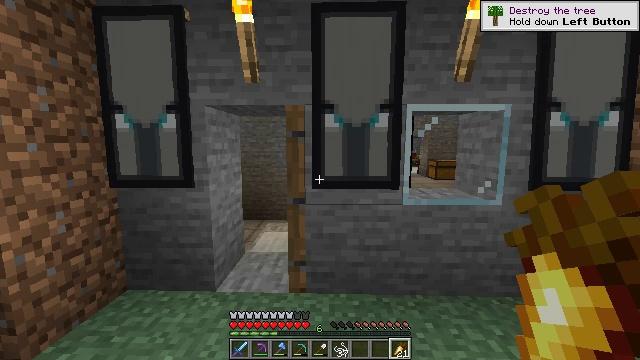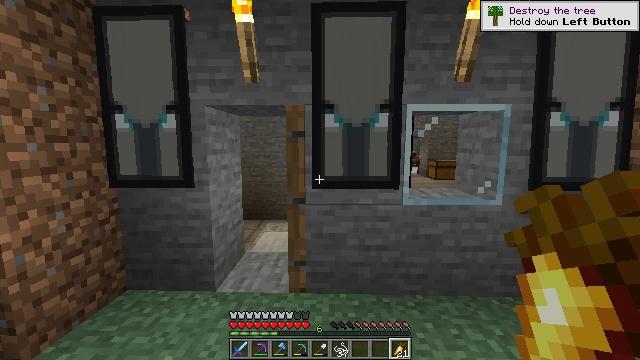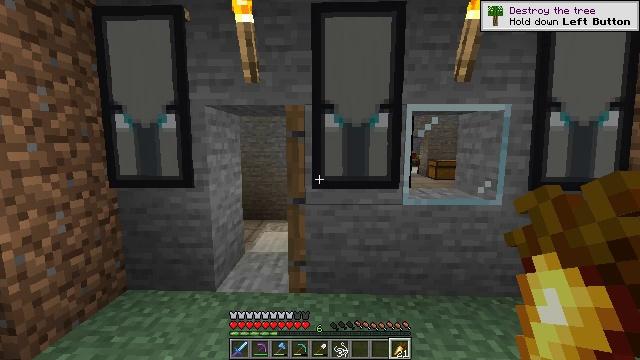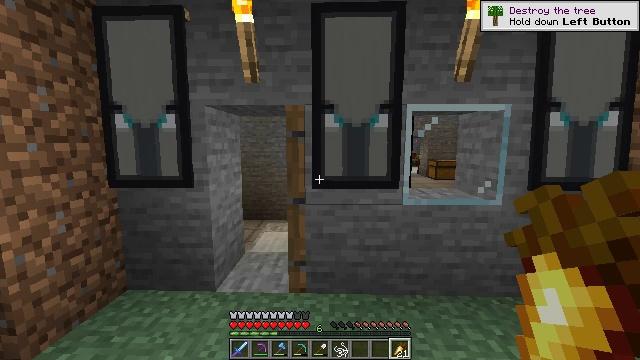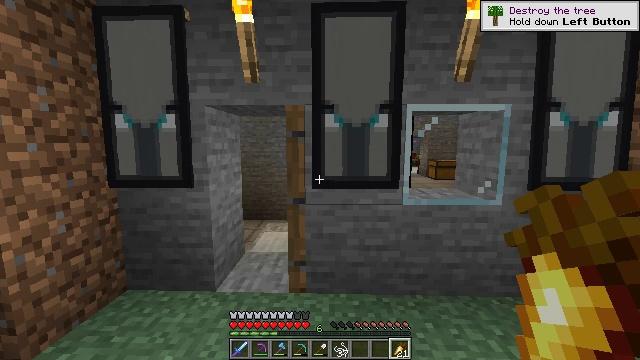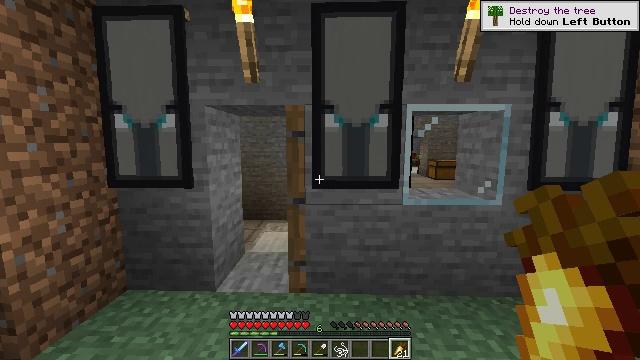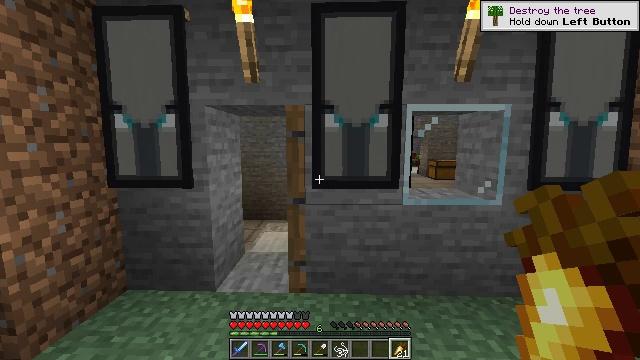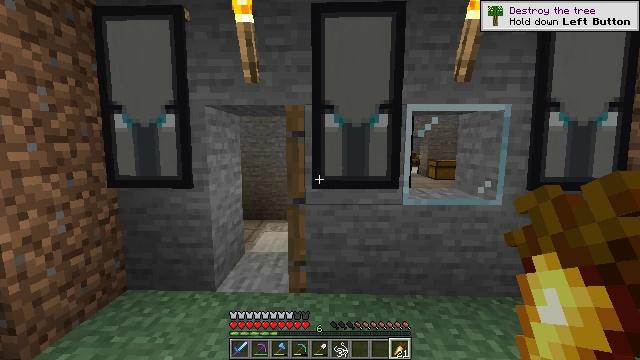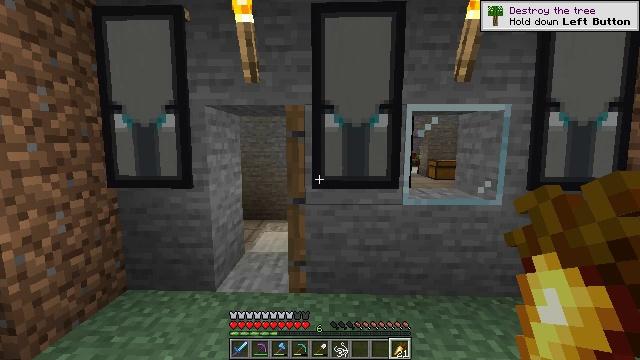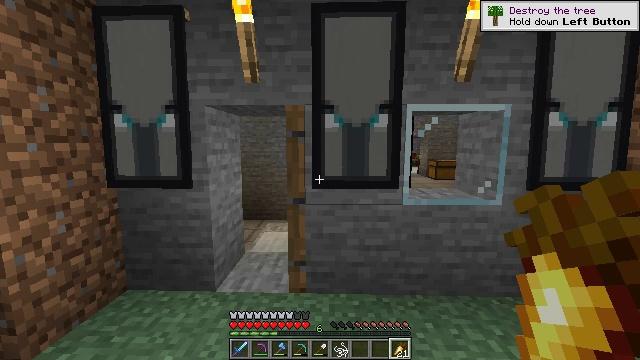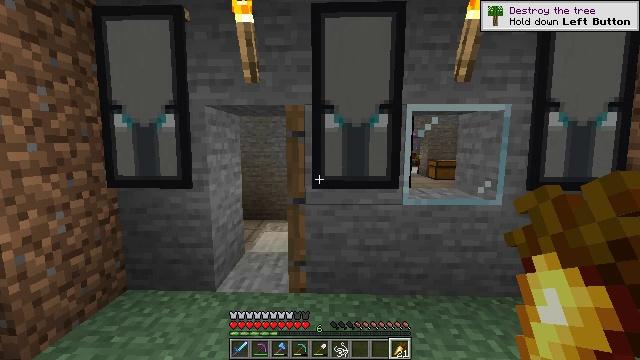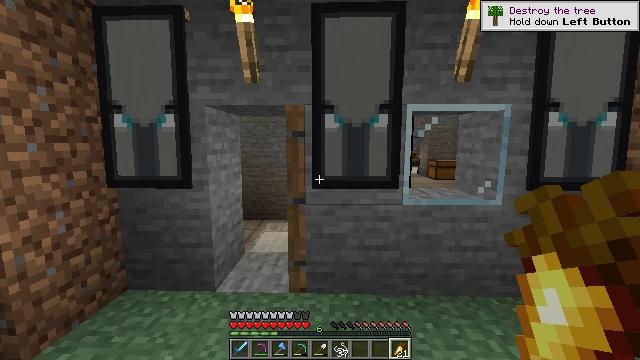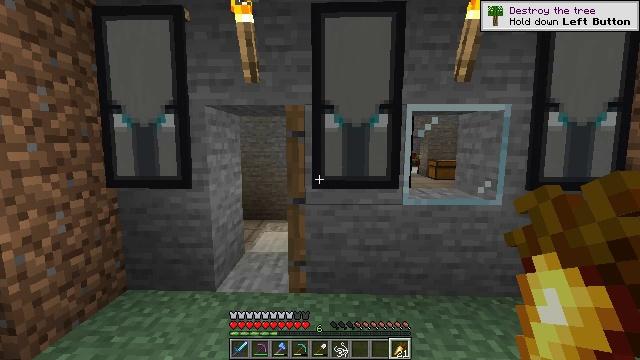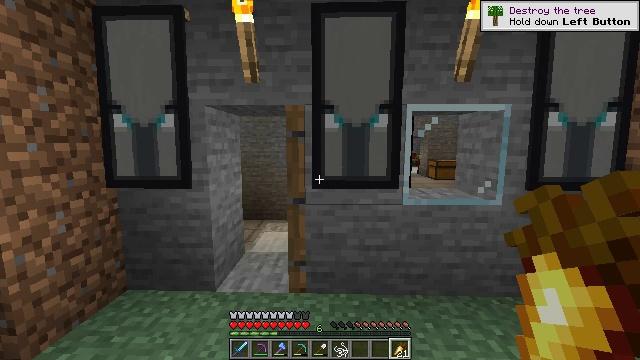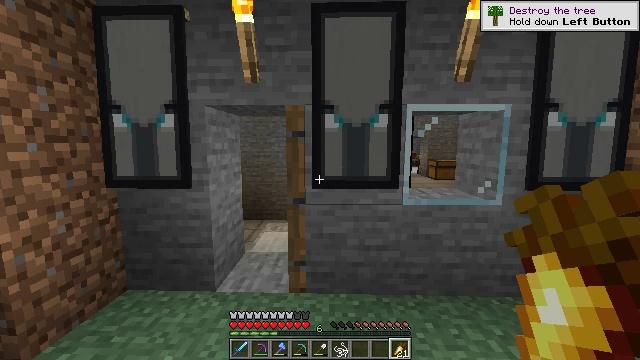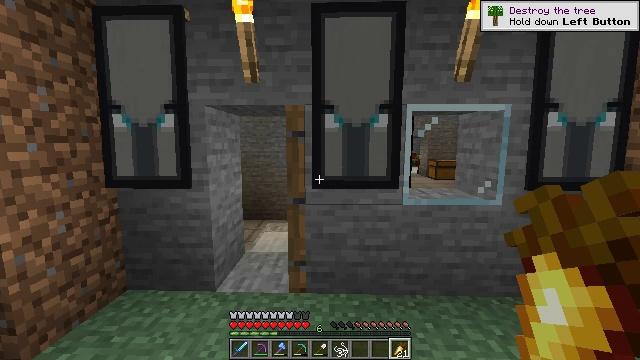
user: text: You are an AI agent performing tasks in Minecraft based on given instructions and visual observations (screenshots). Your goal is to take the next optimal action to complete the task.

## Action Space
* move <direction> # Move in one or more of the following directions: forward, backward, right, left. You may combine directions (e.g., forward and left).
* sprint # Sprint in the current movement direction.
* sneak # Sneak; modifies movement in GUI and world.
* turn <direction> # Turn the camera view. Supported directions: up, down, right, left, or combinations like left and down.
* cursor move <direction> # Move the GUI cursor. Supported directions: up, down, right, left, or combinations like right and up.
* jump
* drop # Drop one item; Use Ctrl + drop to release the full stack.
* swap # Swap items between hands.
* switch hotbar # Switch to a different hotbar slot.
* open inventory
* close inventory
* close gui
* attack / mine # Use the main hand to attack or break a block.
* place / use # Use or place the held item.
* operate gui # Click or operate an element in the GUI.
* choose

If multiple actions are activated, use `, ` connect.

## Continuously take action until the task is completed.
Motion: motion action
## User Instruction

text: Craft a smooth stone.
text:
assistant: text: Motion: no_op
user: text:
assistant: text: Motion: no_op
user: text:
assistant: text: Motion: no_op
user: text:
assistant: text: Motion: no_op
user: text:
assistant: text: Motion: no_op
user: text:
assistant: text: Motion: no_op
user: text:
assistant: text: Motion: no_op
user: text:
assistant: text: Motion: no_op
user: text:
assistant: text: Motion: no_op
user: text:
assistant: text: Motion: no_op
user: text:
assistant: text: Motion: no_op
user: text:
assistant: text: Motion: no_op
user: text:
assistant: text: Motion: no_op
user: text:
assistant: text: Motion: no_op
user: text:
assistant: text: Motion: no_op
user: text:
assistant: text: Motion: no_op
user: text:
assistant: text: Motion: no_op
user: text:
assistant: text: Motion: no_op
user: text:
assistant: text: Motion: no_op
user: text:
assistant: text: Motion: no_op
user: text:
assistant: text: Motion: no_op
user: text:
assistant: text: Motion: no_op
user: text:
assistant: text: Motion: no_op
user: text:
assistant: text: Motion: no_op
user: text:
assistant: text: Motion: no_op
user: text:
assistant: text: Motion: no_op
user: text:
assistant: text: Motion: no_op
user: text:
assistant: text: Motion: no_op
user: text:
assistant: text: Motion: no_op
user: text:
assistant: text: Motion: no_op